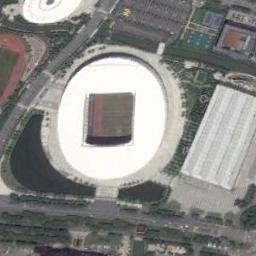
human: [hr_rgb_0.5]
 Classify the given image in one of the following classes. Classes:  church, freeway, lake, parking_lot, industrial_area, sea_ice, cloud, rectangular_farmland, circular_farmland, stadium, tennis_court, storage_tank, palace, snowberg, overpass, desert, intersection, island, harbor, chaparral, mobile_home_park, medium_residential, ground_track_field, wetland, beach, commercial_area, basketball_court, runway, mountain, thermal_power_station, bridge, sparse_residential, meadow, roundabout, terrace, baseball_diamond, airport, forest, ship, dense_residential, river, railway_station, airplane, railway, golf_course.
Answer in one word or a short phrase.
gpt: stadium